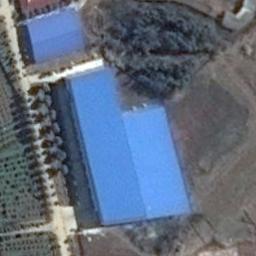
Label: industrial_area